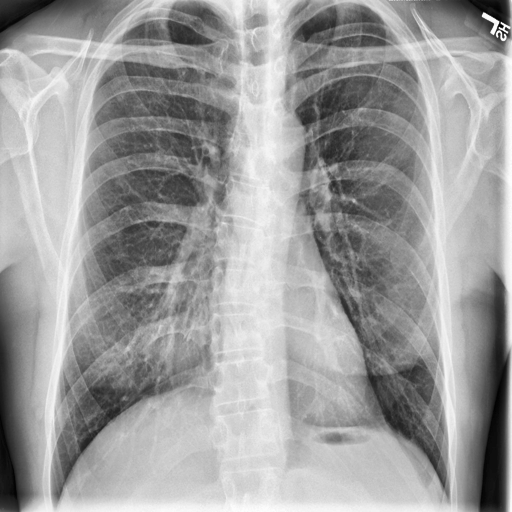
Finding: NORMAL